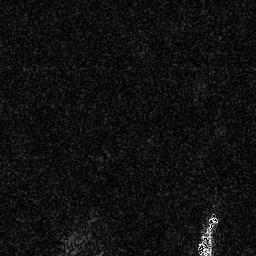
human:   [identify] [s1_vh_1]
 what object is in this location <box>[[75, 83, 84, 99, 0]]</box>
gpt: <ref>1 medium ship at the bottom right</ref>